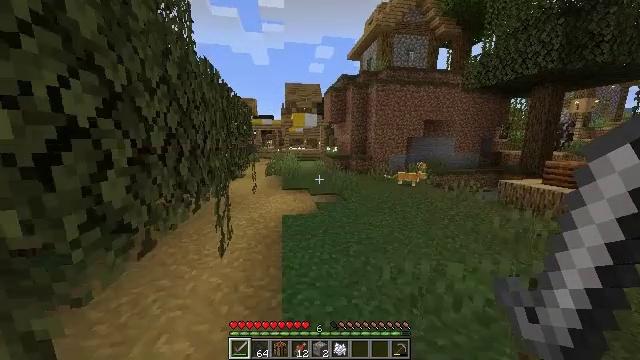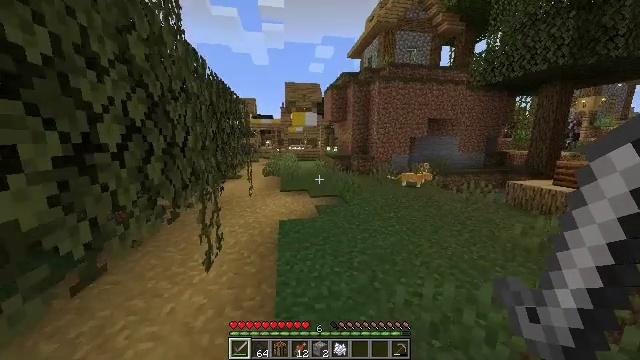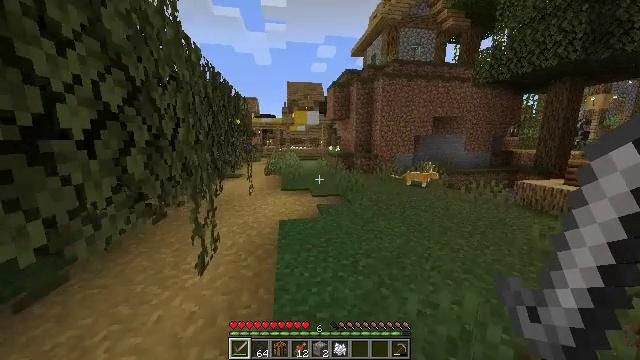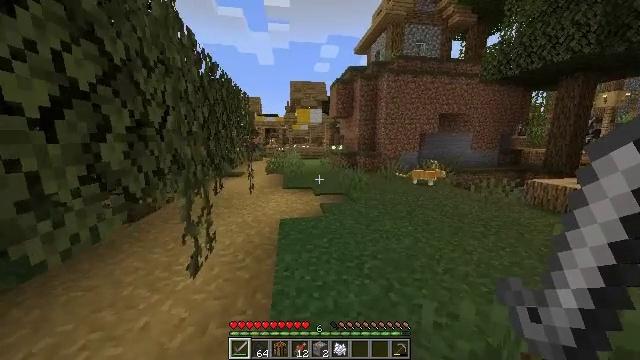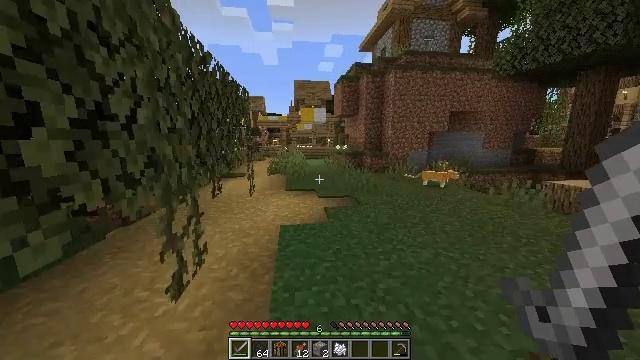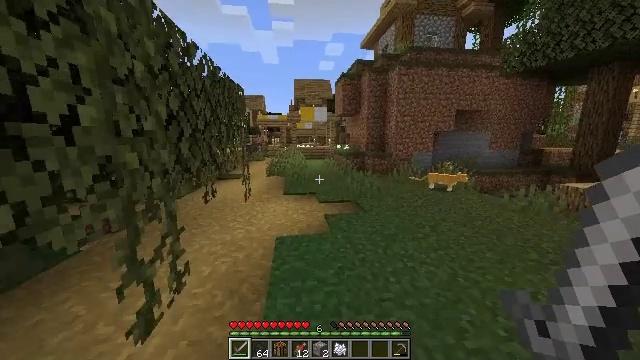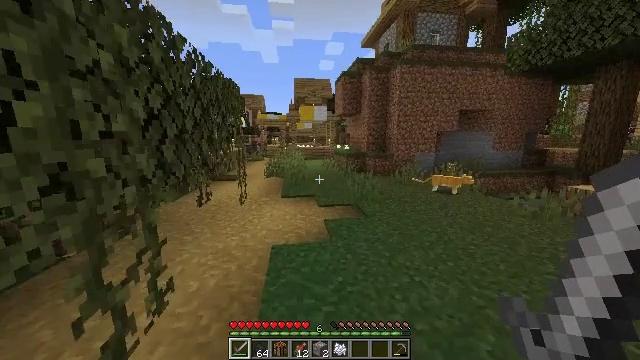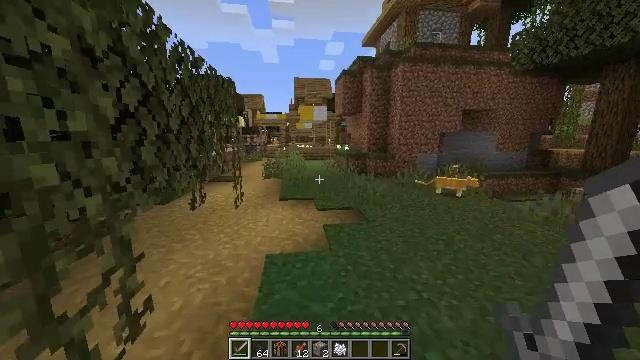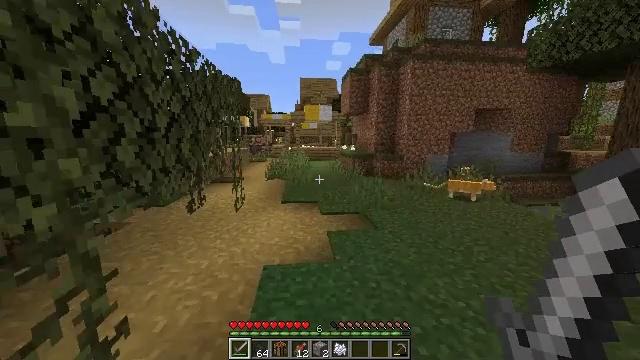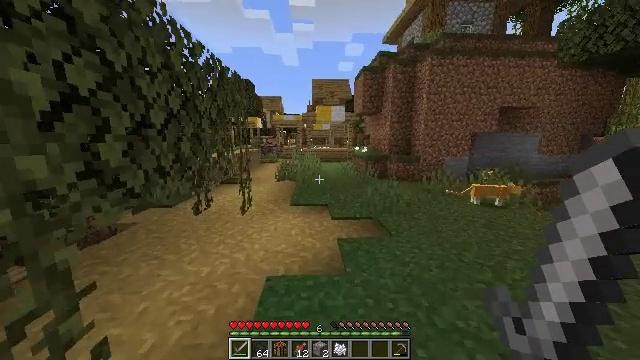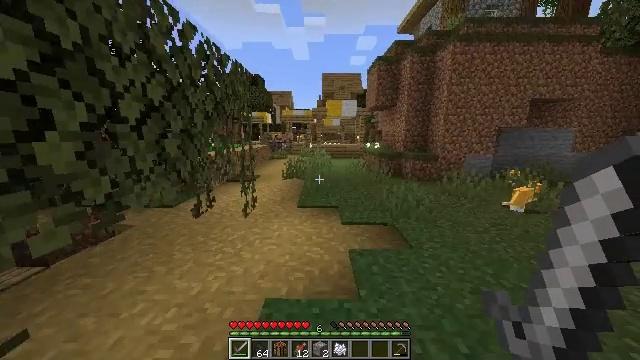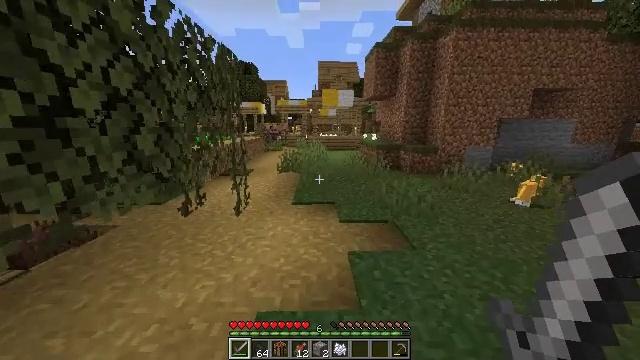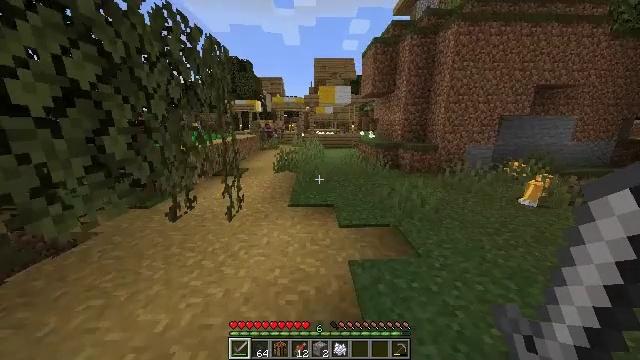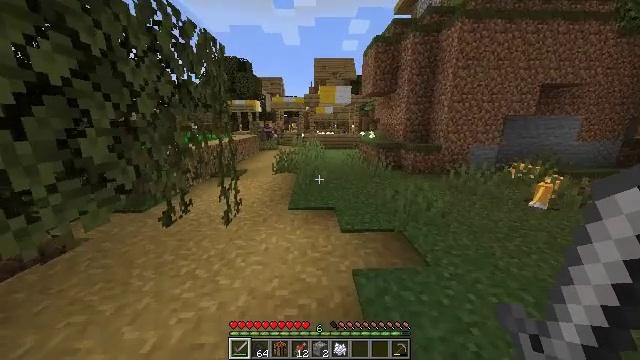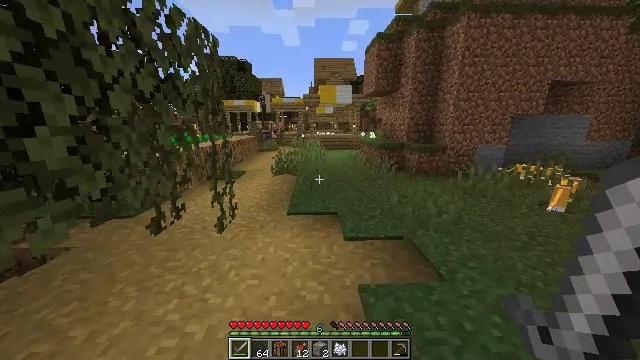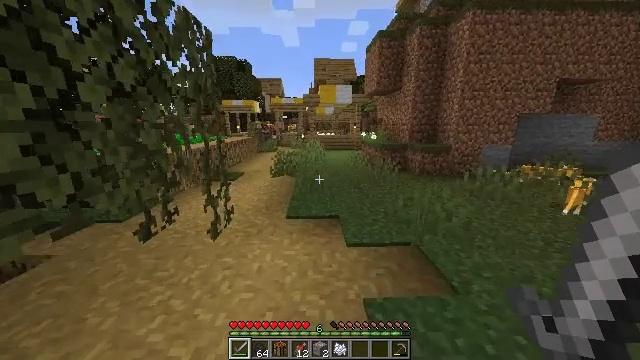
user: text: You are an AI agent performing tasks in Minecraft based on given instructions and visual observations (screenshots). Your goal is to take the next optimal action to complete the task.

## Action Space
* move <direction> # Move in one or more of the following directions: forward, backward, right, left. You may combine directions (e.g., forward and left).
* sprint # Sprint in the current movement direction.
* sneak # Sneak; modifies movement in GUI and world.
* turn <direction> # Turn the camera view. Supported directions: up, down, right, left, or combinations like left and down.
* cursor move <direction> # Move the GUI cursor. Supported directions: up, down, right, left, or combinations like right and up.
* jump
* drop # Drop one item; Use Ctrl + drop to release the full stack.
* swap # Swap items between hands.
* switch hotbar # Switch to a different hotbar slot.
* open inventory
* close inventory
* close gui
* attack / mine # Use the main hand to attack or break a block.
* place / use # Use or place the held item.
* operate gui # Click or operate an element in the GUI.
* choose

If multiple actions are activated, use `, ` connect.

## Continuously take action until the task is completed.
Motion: motion action
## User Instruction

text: Remove the yellow bed.
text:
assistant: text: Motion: move forward, jump
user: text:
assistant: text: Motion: move forward
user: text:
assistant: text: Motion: move forward
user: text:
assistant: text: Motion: move forward, turn left
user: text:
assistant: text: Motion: move forward
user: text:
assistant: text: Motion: move forward
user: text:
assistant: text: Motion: move forward
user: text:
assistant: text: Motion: move forward, turn left
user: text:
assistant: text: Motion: move forward, turn left
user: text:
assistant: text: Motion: move forward, turn left
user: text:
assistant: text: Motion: move forward, turn right and down
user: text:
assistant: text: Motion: move forward
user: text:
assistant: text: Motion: move forward
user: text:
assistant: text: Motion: move forward
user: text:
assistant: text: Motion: move forward
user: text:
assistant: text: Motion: move forward
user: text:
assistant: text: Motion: move forward
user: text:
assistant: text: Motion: move forward, turn right
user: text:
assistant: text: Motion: move forward, turn up
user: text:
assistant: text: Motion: move forward, turn left and up
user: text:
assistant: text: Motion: move forward, turn left and up
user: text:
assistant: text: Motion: move forward, turn left
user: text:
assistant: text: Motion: move forward, turn left
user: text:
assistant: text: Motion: move forward, turn left
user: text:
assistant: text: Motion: move forward, turn left
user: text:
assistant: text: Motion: move forward, turn left
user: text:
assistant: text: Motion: move forward, turn left
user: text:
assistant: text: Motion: move forward, turn left
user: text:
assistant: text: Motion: move forward, turn left
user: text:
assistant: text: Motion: move forward, turn left